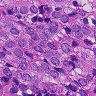
Metastatic tissue present: yes